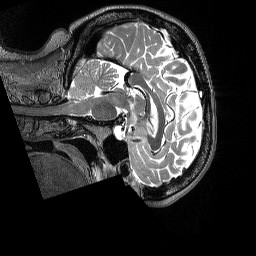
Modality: T2w
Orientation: sagittal
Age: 48
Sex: female
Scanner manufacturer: siemens
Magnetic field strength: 3 T
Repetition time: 3.2 s
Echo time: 0.564 s